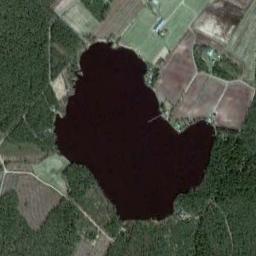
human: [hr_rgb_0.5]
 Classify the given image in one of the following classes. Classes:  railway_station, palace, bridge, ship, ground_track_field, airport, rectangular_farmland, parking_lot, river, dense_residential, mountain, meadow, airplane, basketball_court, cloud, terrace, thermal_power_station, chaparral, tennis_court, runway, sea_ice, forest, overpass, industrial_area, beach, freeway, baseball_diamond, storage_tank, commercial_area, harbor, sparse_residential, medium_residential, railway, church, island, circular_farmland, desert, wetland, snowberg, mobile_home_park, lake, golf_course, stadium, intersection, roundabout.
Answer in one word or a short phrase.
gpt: lake